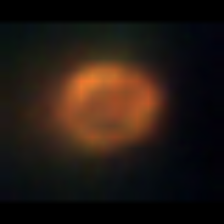
Taxon: NanoPlankton
Group: Other